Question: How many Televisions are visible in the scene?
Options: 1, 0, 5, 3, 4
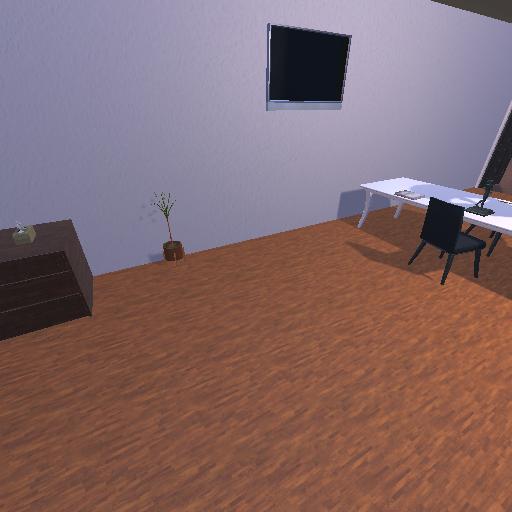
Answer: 1